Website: bh-photo
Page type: store-pickup
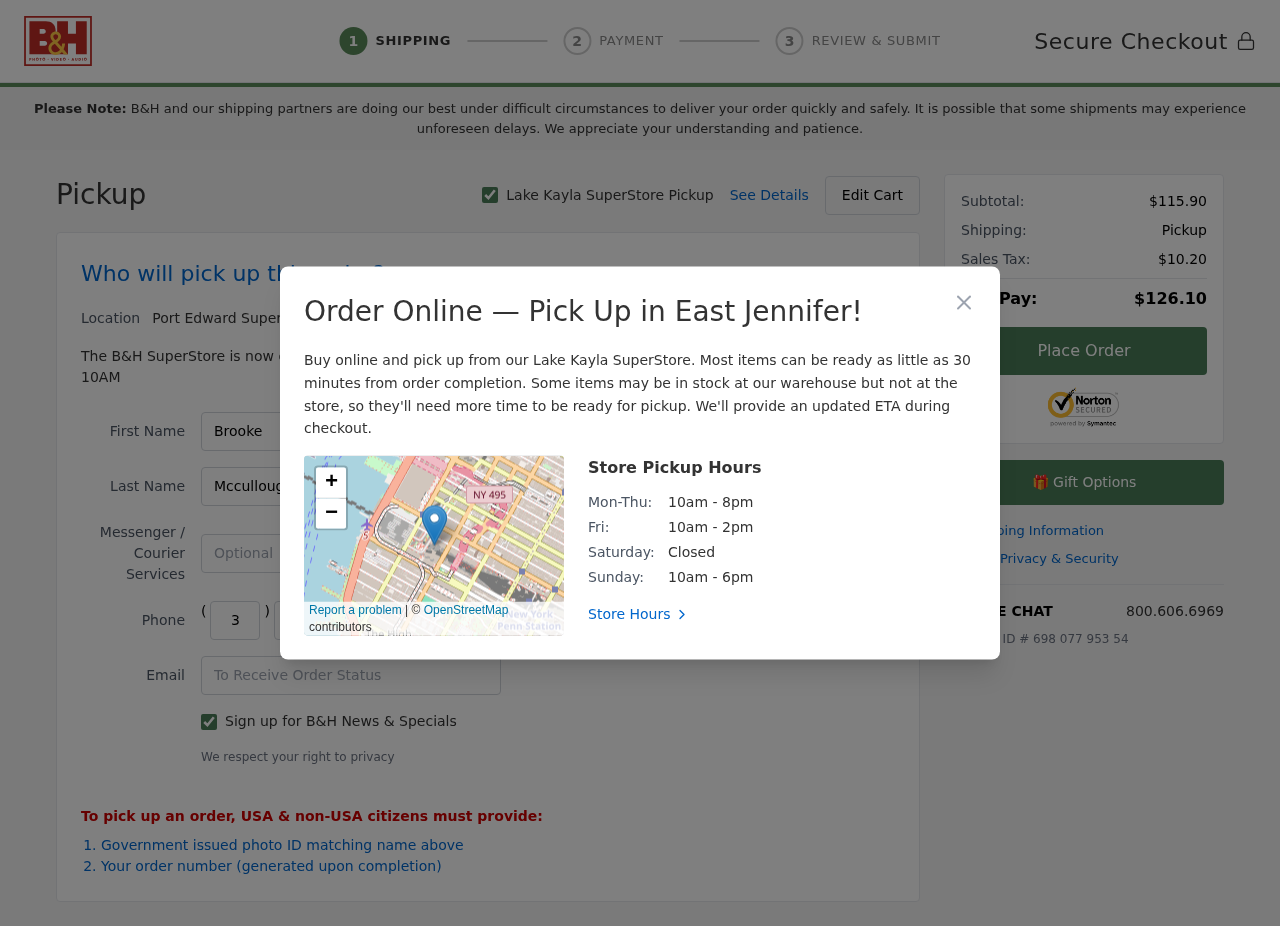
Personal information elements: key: PII_CITY
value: Lake Kayla
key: PII_CITY2
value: Port Edward
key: PII_CITY3
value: East Jennifer
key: PII_EMAIL
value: brooke_mccullough@yahoo.com
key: PII_FIRSTNAME
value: Brooke
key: PII_LASTNAME
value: Mccullough
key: PII_PHONE_AREA
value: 393
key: PII_PHONE_PREFIX
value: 724
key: PII_PHONE_SUFFIX
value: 9359
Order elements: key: ORDER_SUBTOTAL
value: $115.90
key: ORDER_TAX
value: $10.20
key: ORDER_TOTAL
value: $126.10
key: ORDER_ID
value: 698 077 953 54